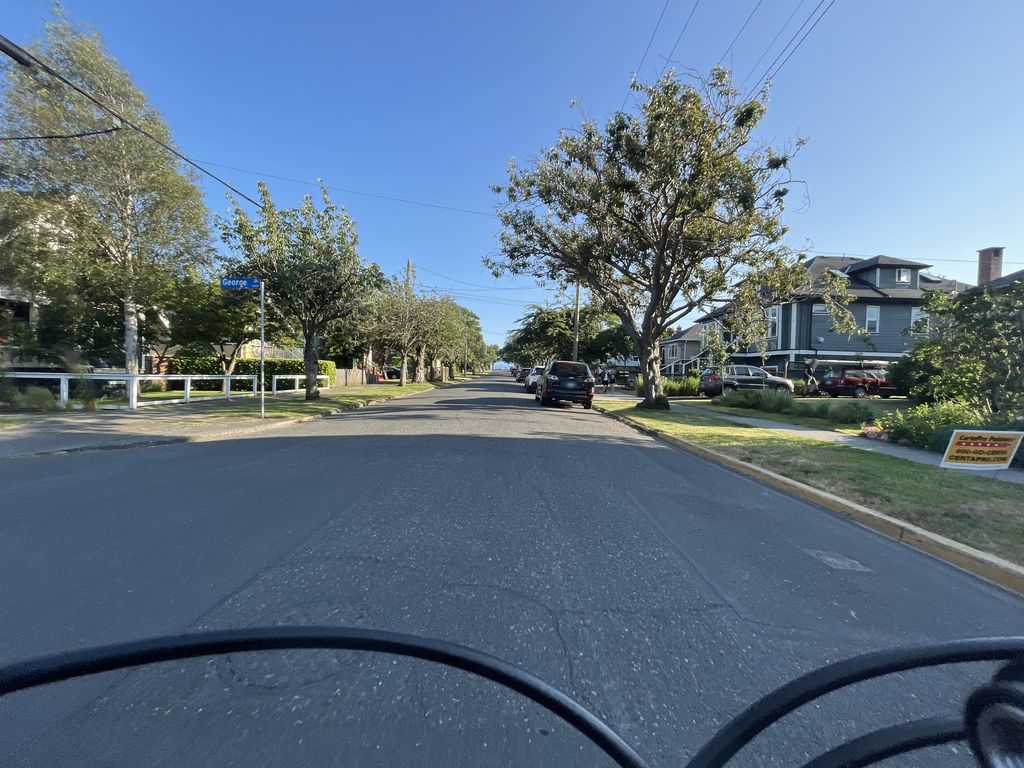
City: victoria